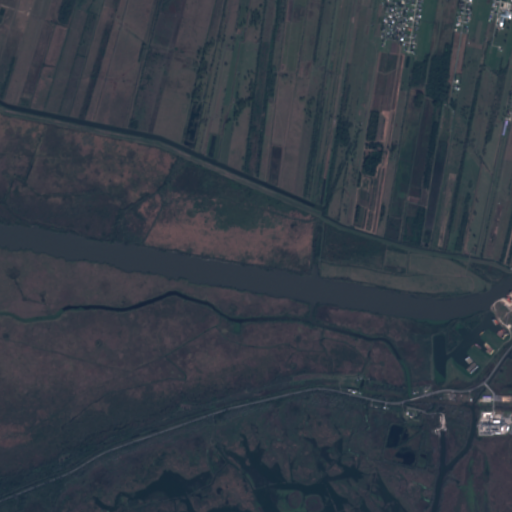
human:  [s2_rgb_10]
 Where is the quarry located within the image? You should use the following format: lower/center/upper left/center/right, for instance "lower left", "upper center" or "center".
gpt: The quarry is located in the upper center of the image.
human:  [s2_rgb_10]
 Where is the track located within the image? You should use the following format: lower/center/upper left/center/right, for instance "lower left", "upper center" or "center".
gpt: There is no track in the image.